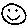
Label: smiley face